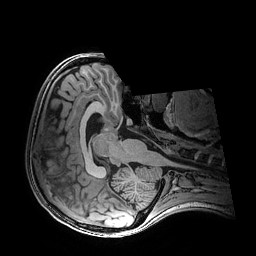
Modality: T1w
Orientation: axial
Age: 21
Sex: female
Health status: healthy